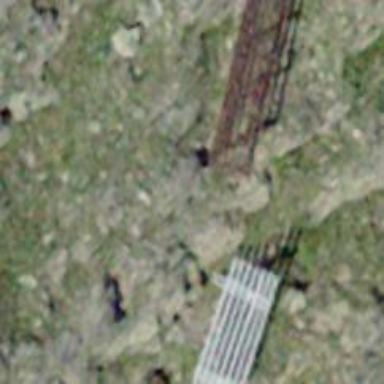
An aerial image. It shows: Snow fence that is man-made.